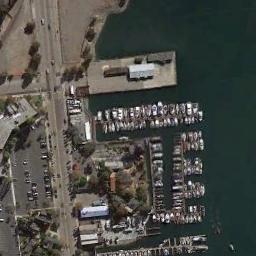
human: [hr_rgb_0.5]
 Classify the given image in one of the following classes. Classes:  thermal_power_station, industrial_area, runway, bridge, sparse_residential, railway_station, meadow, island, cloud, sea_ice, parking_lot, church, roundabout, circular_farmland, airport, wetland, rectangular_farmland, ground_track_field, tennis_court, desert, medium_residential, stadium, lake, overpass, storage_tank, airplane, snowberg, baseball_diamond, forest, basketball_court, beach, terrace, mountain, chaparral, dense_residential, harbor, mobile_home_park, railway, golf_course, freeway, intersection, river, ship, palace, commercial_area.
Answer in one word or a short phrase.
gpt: harbor